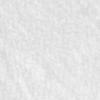
Label: no_change